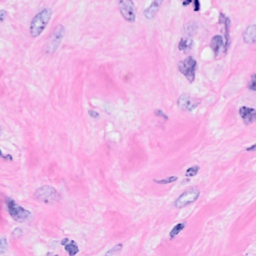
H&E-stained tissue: Breast